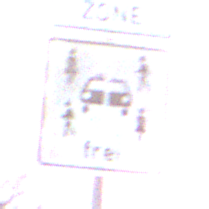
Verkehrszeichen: CarsharingfahrzeugeFrei
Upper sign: BeginnEingeschraenktesHalteverbotZone
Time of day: SunriseSunset
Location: Outdoor (Suburban)
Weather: Clear
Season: NotSpecified
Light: Natural